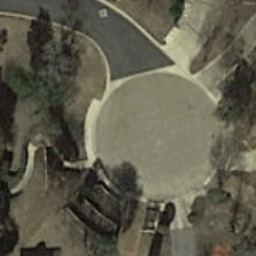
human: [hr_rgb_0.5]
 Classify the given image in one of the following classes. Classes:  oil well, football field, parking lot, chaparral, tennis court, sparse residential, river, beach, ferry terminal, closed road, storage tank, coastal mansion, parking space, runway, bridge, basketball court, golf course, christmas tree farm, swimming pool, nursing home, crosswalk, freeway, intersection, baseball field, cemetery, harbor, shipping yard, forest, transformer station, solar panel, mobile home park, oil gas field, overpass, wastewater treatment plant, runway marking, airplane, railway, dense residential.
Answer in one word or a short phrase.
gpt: closed road